Field crop: maize
Growth stage: 2
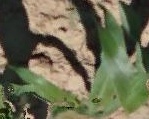
Species: maize